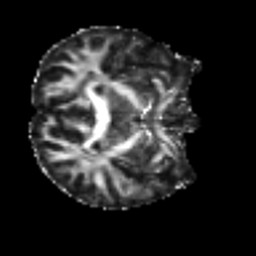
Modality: FA
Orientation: axial
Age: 37
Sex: female
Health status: ill
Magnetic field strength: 3 T
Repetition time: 8.4 s
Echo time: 0.0926 s